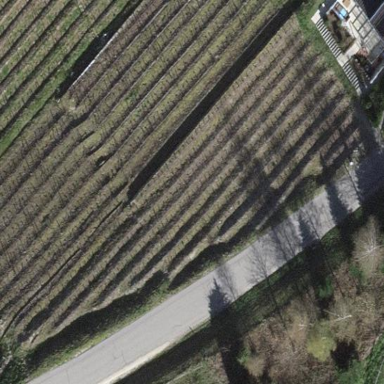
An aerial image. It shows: Vineyard where grapes are grown.